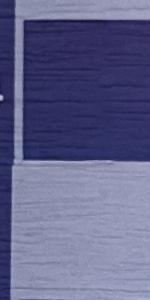
Label: Empty